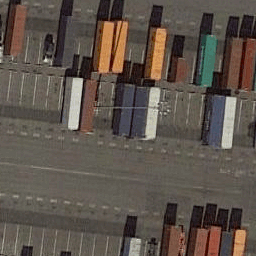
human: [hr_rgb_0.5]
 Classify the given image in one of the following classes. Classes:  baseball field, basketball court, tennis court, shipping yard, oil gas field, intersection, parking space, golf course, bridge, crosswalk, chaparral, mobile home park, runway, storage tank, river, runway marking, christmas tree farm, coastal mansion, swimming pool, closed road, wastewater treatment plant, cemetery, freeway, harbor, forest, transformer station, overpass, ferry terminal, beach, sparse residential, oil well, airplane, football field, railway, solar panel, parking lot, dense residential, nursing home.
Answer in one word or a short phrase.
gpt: shipping yard